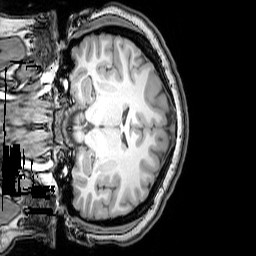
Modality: T1w
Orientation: coronal
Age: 24
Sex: female
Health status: healthy
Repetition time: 0.081 s
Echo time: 0.037 s